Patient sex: F
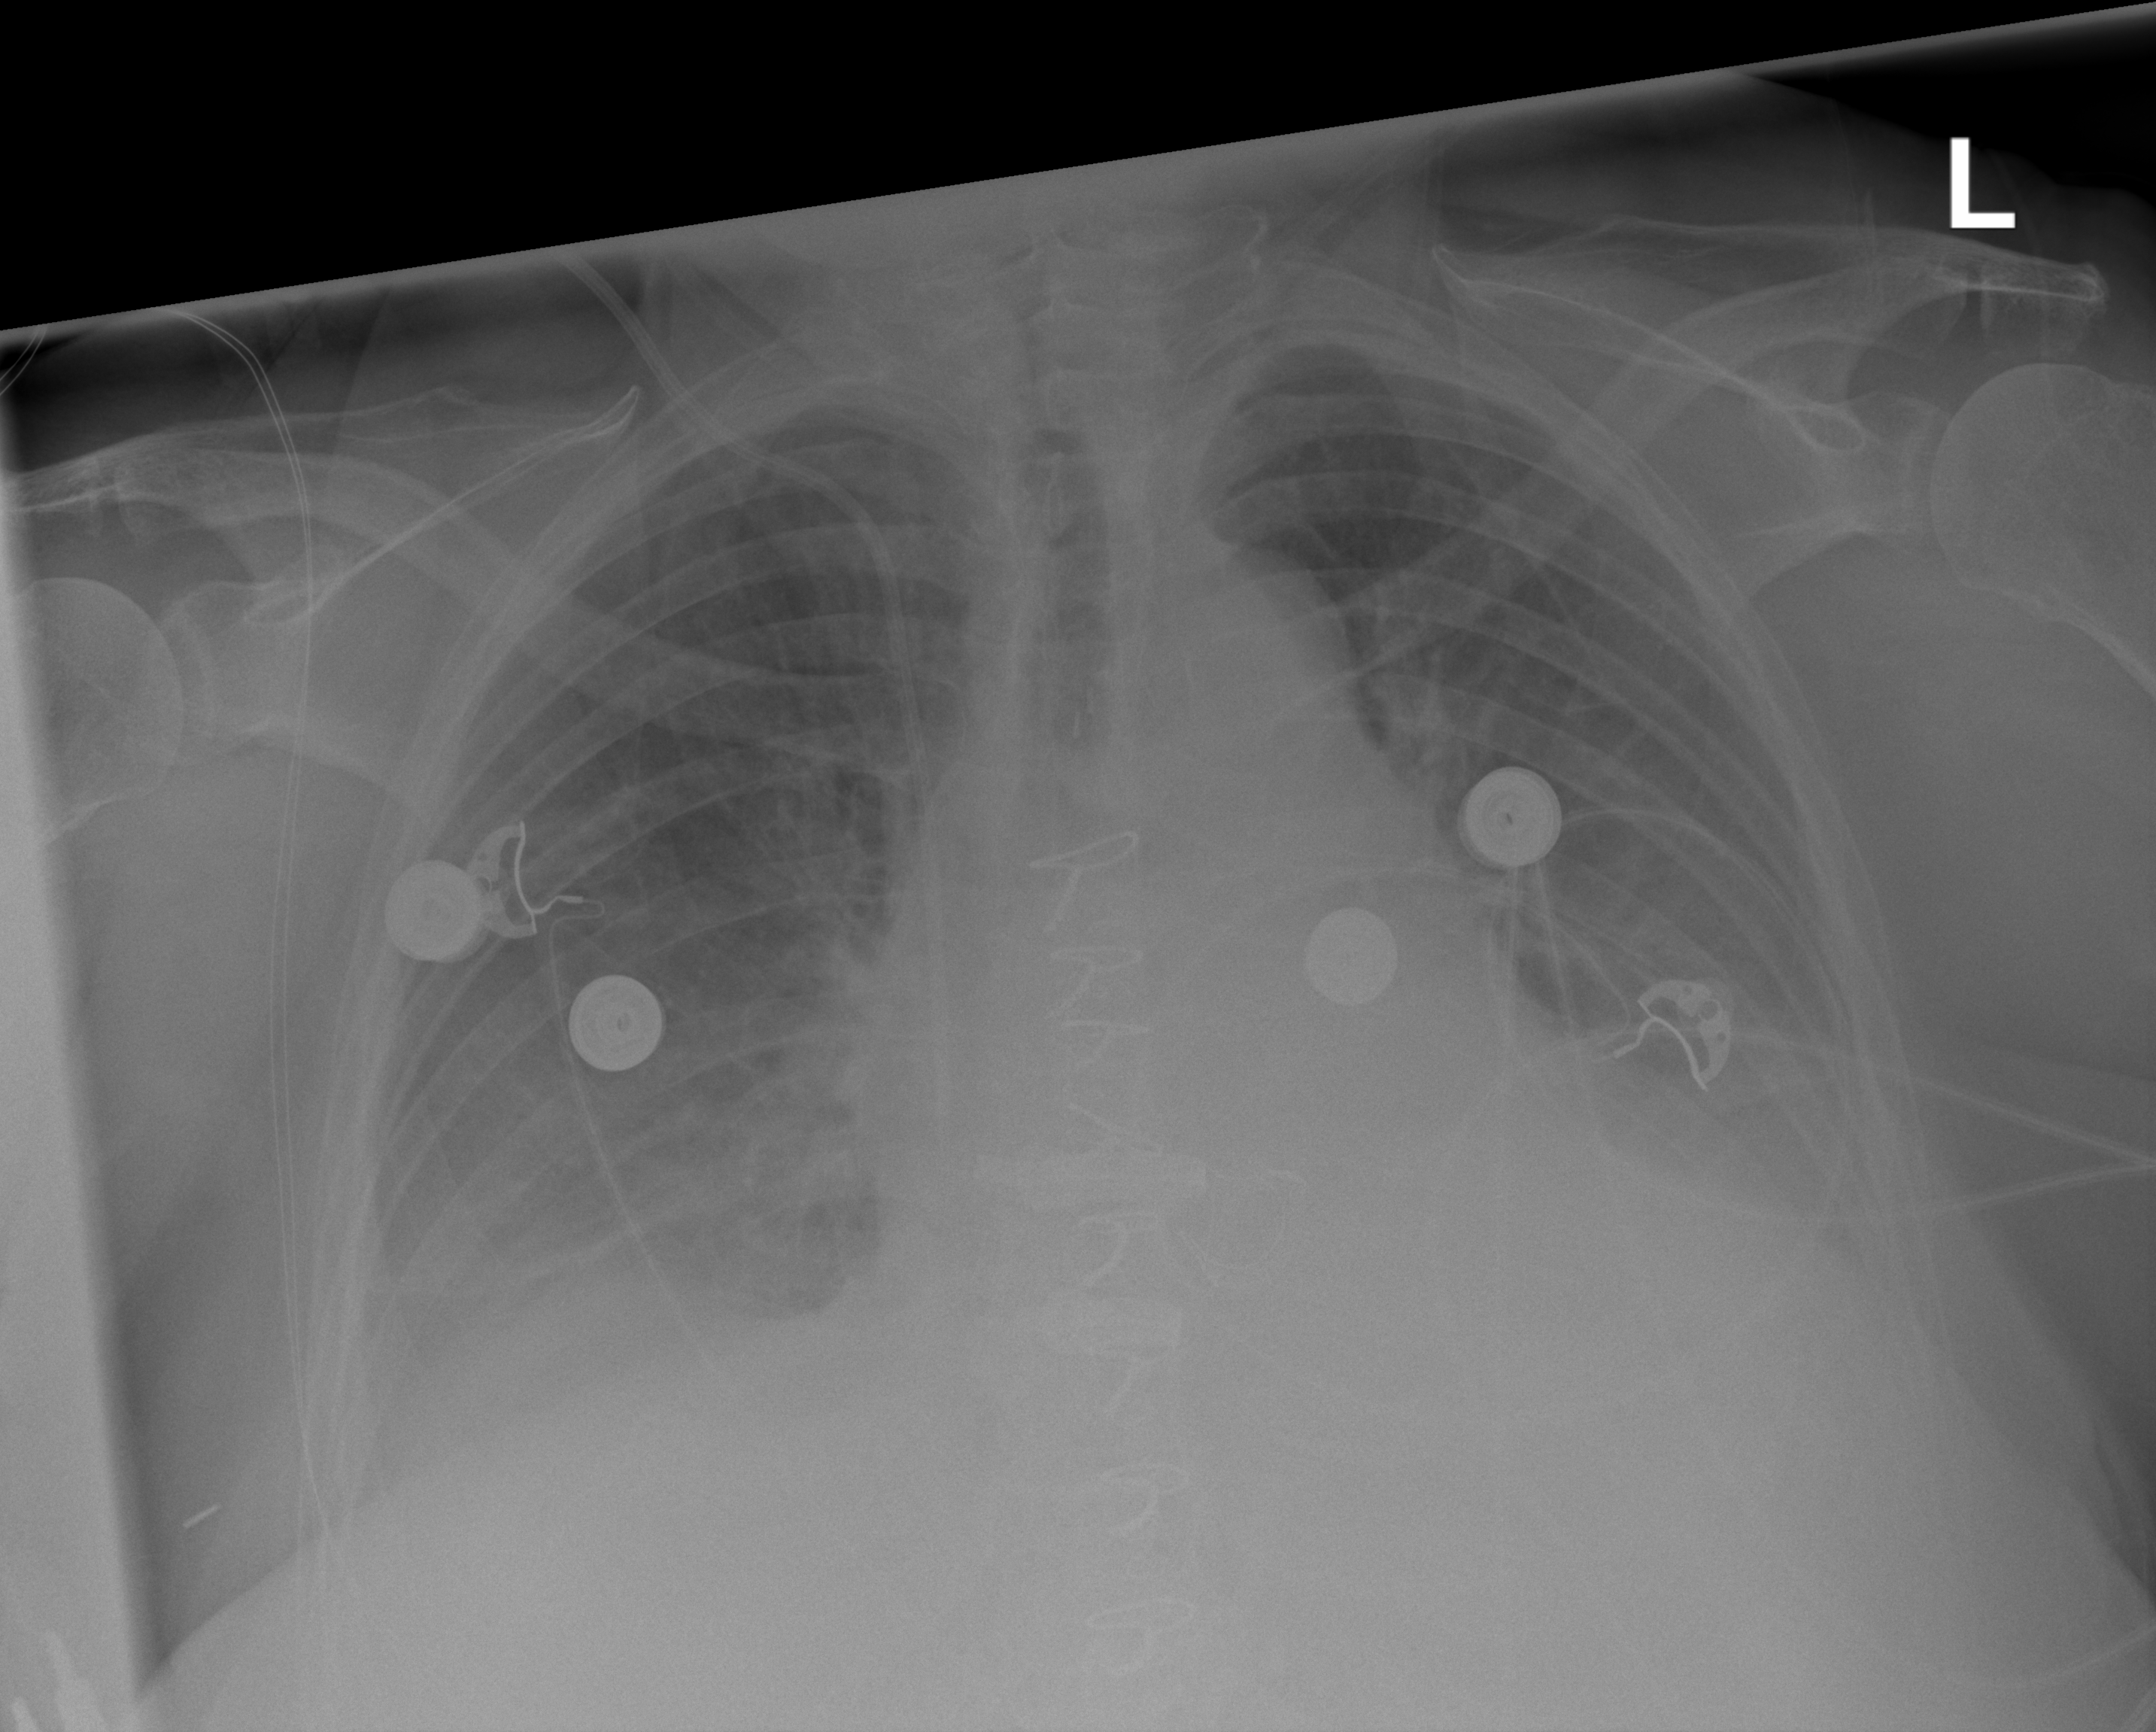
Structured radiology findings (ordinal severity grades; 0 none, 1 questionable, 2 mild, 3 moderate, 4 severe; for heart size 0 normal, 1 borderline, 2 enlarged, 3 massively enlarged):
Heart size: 2
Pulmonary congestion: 2
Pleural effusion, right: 2
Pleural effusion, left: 2
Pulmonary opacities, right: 2
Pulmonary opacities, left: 2
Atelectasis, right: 2
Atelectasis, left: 2